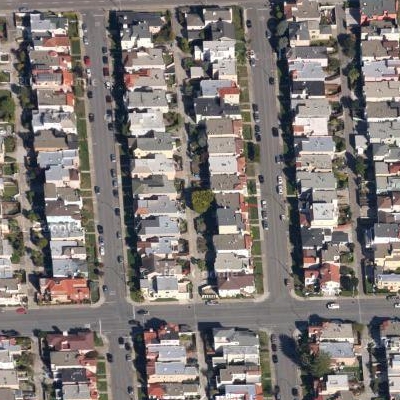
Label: Resident